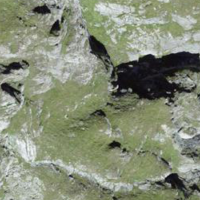
EUNIS habitat code: 26
Species observed at this site:
Gymnadenia rhellicani